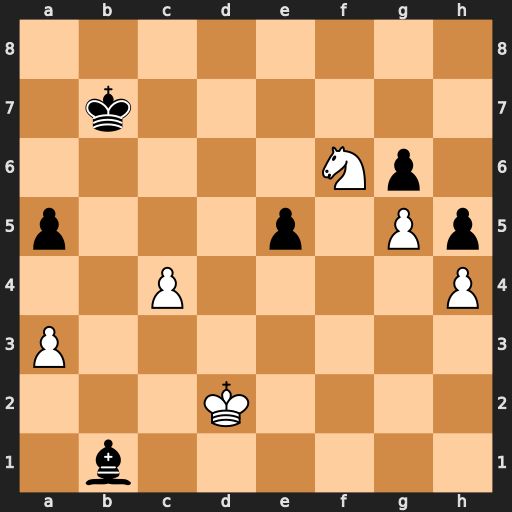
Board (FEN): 8/1k6/5Np1/p3p1Pp/2P4P/P7/3K4/1b6
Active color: w
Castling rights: -
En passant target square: -
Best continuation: Nd7 Kc6 Nxe5+